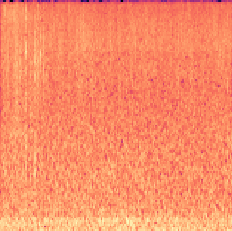
Sound class: Rain